Question: I want to have colors for specific card states. I want to be able to reset it to its default.
Where can I find the default material colors from Android? Especally of the Android CardView.
Thanks for help.
Edit:
The Cards have an backgroundcolor (not the images) which is not white. Which color is this?
Or is there any method to reset the Backgroundcolor of View-Elements?

Sry for bad english.
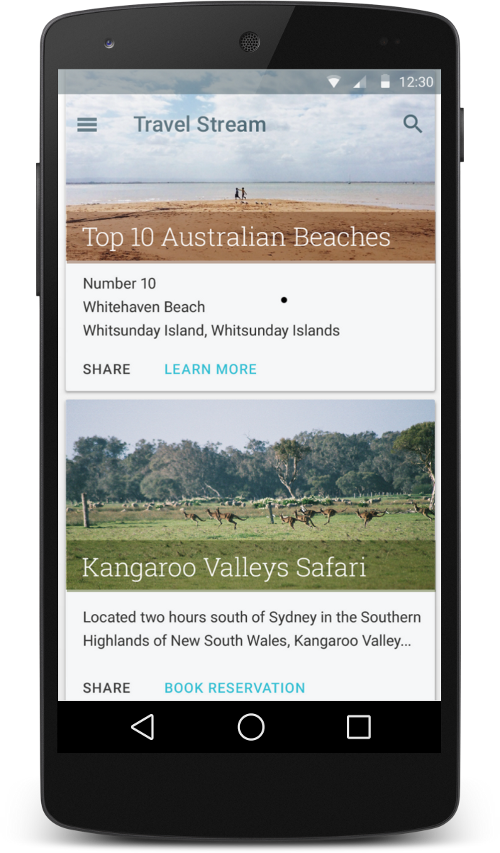
Answer: Finally, I found the solution: '#fafafa'
It's the Background colour that Google used on the website hakkikonu posted.
Edit:
Maybe it changed over time. Updated answer (thanks to <URL>